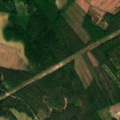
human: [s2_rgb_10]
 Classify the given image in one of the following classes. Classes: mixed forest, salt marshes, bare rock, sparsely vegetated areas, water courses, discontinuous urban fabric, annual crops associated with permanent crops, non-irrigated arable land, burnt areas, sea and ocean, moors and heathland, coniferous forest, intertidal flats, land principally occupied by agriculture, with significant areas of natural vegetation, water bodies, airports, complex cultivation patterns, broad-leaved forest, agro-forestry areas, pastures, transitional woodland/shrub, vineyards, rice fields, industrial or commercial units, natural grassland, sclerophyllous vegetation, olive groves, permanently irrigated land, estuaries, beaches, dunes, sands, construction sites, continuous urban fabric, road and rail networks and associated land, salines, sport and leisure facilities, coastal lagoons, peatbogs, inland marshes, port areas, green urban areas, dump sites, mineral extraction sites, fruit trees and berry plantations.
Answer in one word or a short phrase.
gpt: coniferous forest, mixed forest, peatbogs